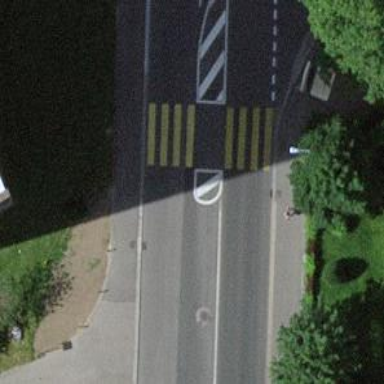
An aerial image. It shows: Zebra crossing with pedestrian island.